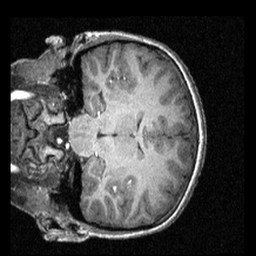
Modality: T1w
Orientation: coronal
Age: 9
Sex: female